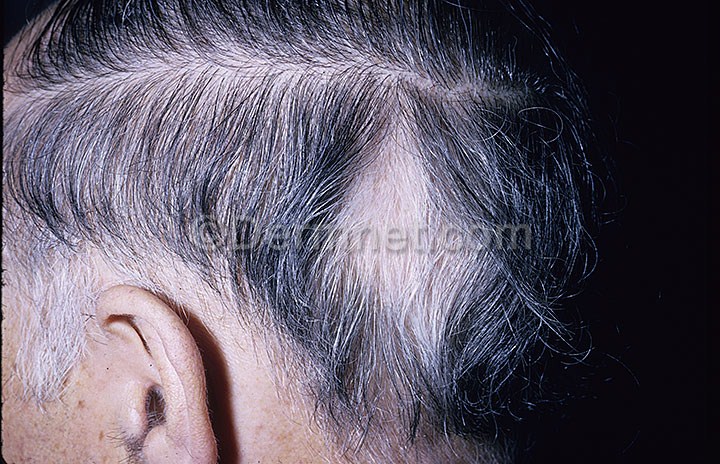
Disease: Nail Fungus and other Nail Disease